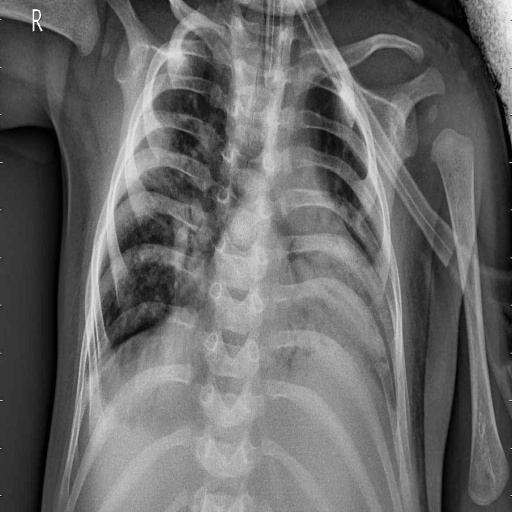
Finding: PNEUMONIA